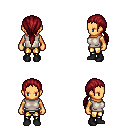
a pixel art fantasy rpg character, female body template, human, tanned skin, white sleeveless shirt, gold greaves, brunette ponytail hairstyle, black shoes, four views (front, back, left, right), 2x2 character sprite sheet, small pixel art, hard edges, no anti-aliasing